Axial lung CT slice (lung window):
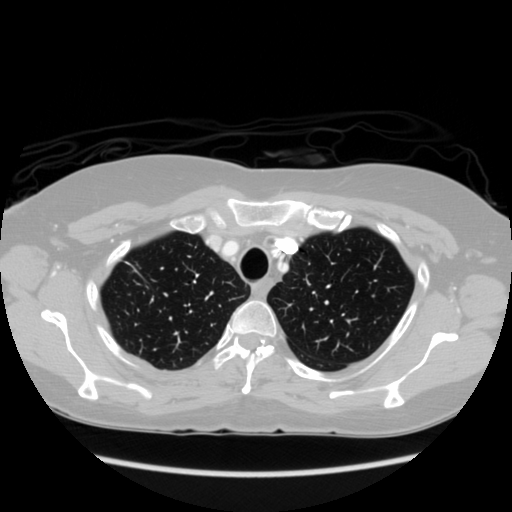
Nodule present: no